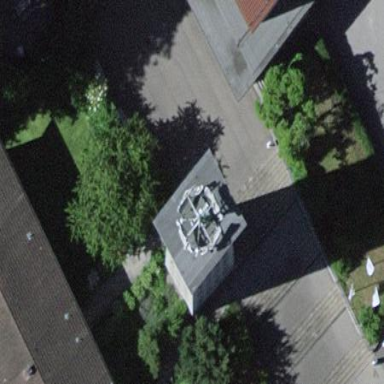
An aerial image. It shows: Building with bell tower which serves as tower structure.